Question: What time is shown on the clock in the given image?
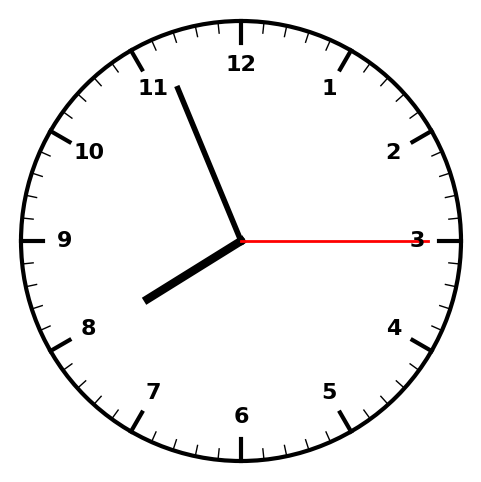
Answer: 07:56:15